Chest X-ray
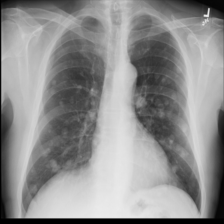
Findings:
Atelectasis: negative
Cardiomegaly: negative
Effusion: negative
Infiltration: negative
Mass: positive
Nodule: negative
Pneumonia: negative
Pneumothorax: negative
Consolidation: negative
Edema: negative
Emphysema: negative
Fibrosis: negative
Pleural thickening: negative
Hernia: negative